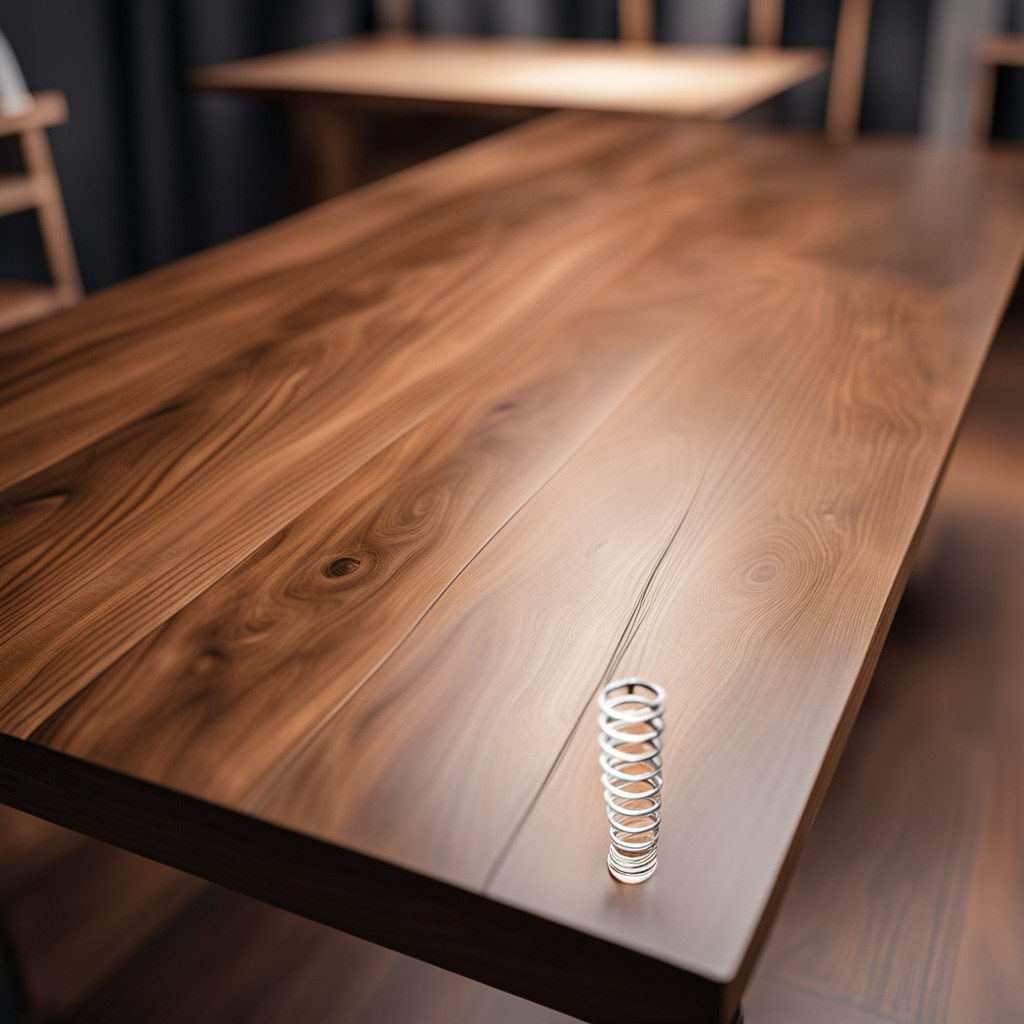
A coiled metal spring is lying on a wooden table in a carpentry studio.